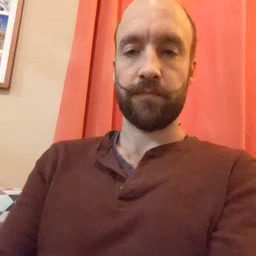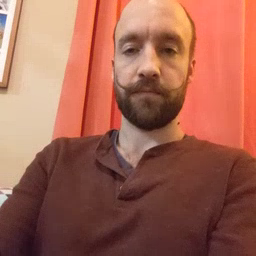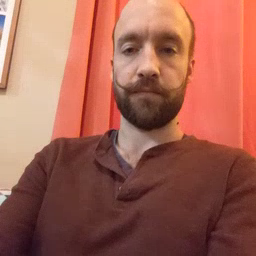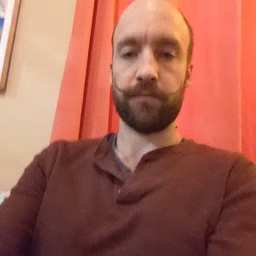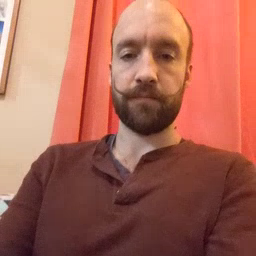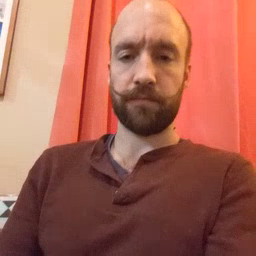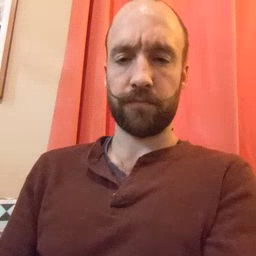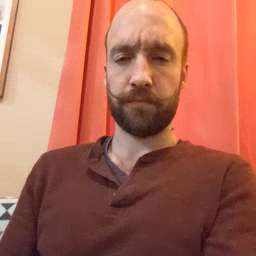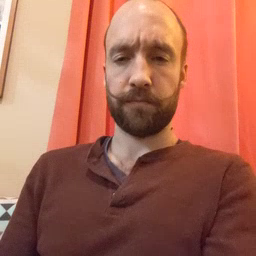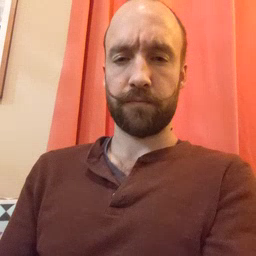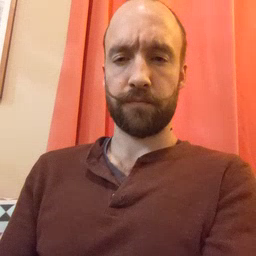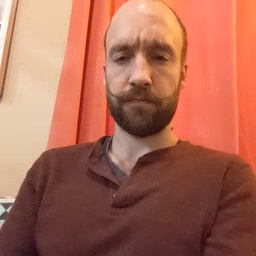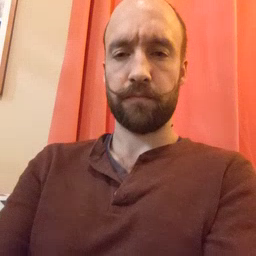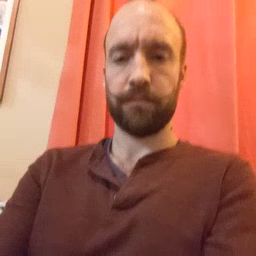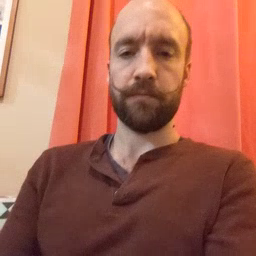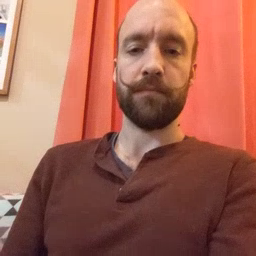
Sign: potty